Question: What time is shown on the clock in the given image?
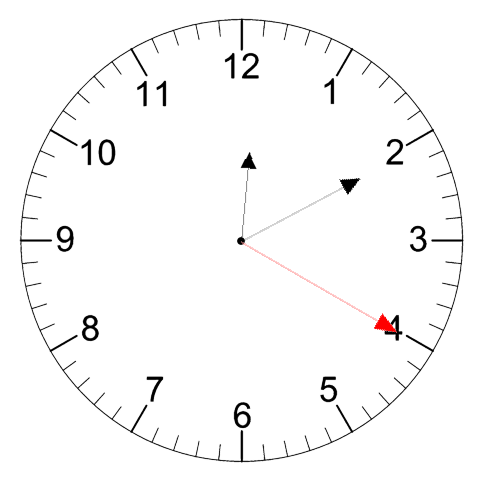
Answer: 12:10:20